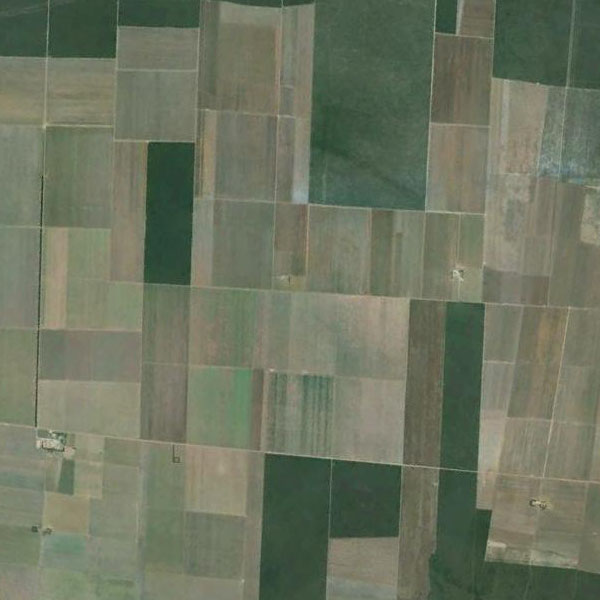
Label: Farmland